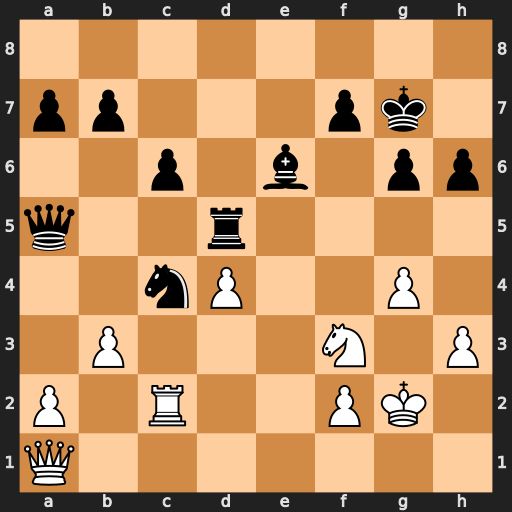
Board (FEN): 8/pp3pk1/2p1b1pp/q2r4/2nP2P1/1P3N1P/P1R2PK1/Q7
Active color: w
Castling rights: -
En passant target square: -
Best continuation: bxc4 Kh7 cxd5